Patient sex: M
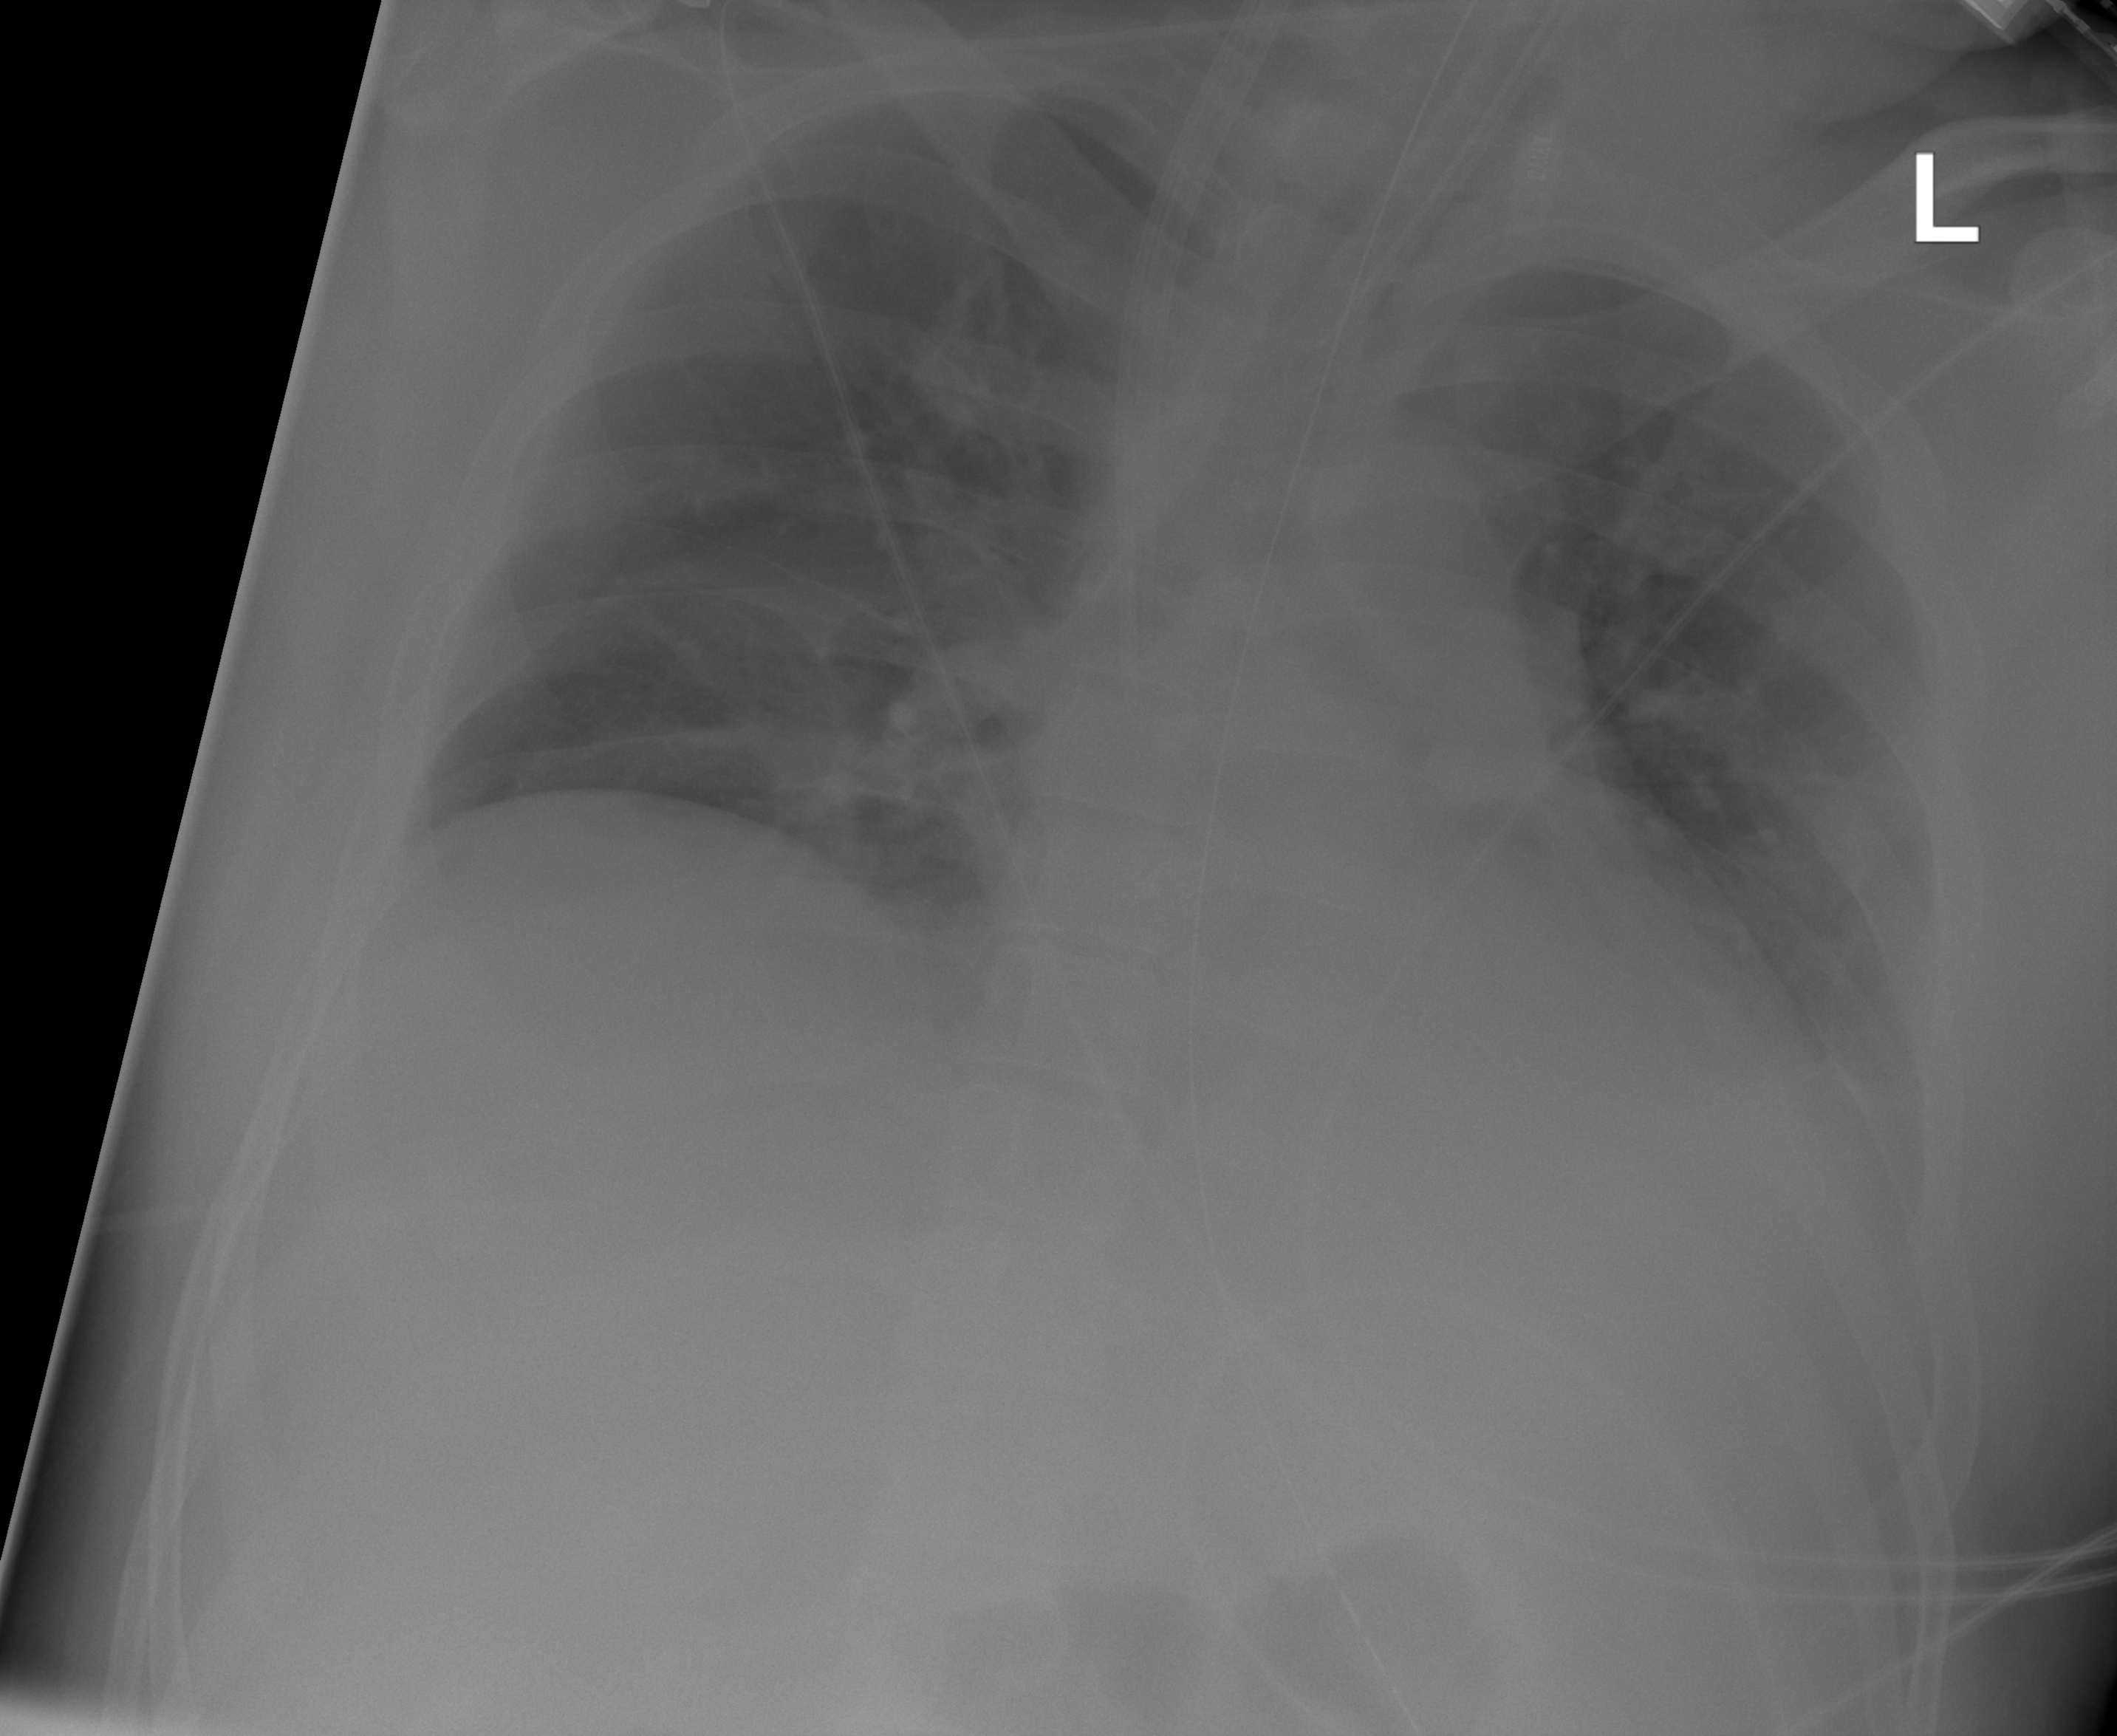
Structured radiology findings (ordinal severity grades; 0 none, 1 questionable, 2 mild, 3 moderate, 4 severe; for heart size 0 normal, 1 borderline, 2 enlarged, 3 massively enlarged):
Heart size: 1
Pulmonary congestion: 0
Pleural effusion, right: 1
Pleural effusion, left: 2
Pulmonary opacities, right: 1
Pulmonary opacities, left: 0
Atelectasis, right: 2
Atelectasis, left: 2